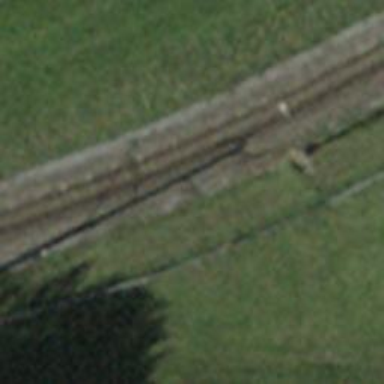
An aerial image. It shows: Narrow-gauge railway track with electrified contact line. The railway has one track.